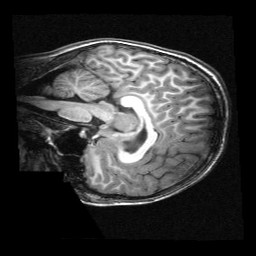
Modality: T1w
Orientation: sagittal
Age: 10
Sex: male
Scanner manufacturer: siemens
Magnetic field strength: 3 T
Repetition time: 2.3 s
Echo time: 0.00336 s